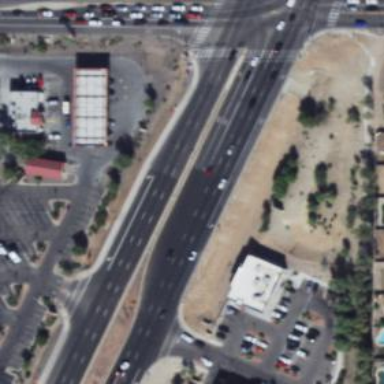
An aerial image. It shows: Asphalt road classified as trunk highway.